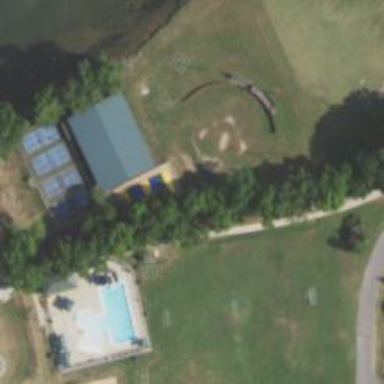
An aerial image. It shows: Disc golf tee area.